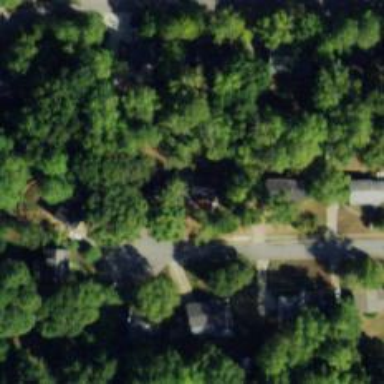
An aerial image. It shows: Residential road.